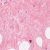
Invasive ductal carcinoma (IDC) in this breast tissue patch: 0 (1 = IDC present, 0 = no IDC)